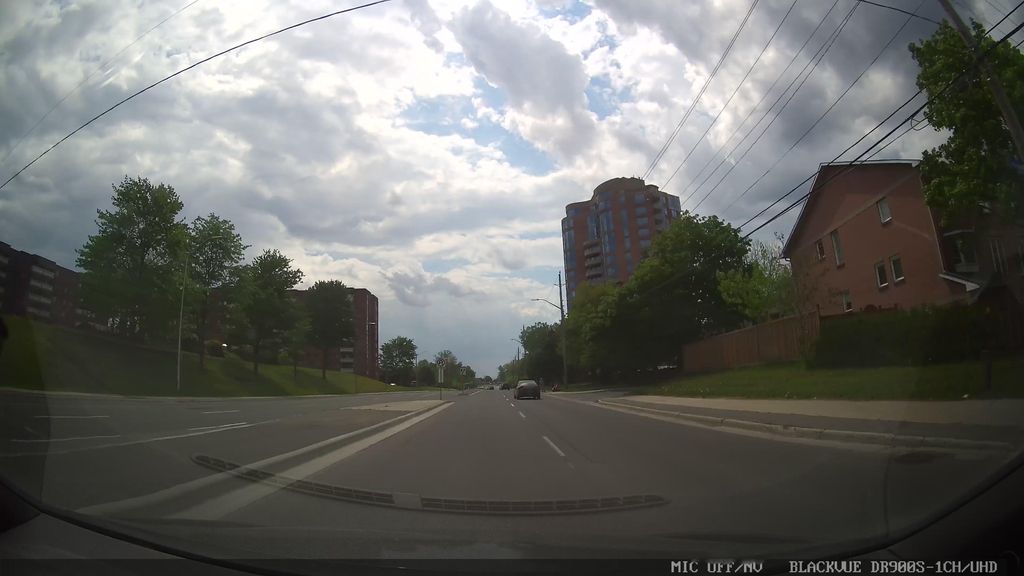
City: ottawa-gatineau